Question: Hi I am new to netbeans and want to install Apache tomcat. I am using osx 10.8.4
I download the zip file from 'http://tomcat.apache.org/download-80.cgi'. I then unzip it and rename it to 'tomcat'. After that copy that folder in 'System/Library' folder and then in netbeans Tools->servers->Add server, here I gave the path of the 'tomact' folder. But it won't install.

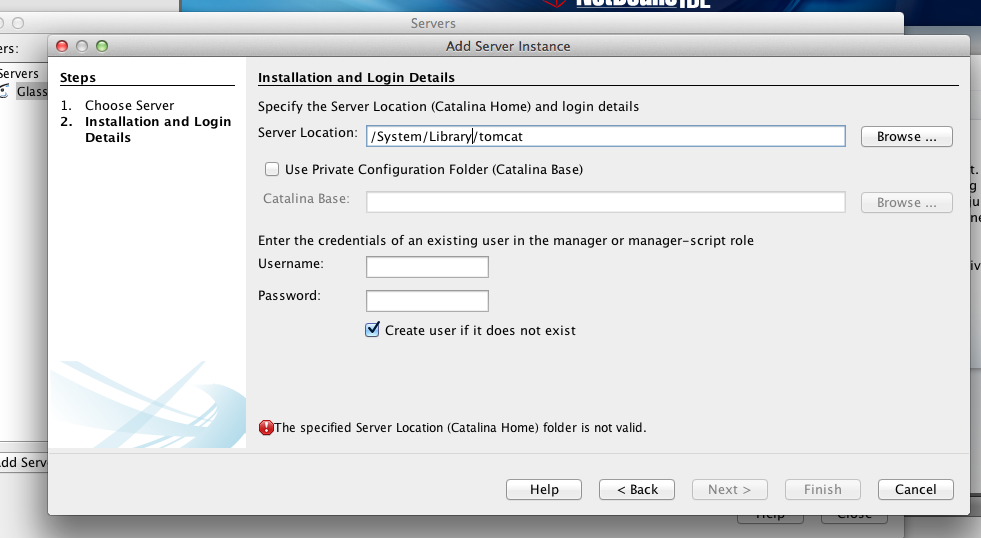
Answer: Ok I figure it out. According to 'http://netbeans-org.<PHONE>.n5.nabble.com/Netbeans-7-3-and-Tomcat-8-td5728321.html' netbean does not have support for tomcat 8. So I downloaded version 7 and now it works!!